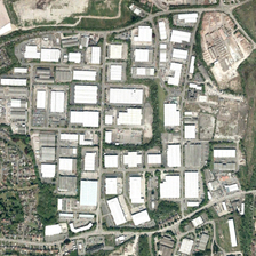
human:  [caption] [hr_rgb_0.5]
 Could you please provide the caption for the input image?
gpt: These big white houses have jobs.

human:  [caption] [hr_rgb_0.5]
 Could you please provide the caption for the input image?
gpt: These large white roof houses are factory buildings.

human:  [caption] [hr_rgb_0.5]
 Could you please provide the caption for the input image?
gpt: These big houses with white roofs are factories.

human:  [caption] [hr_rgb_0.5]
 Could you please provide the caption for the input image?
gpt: These big white roof houses are factory buildings.

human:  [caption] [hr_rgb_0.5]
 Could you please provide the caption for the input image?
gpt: These Great White Roof Houses are factory buildings.